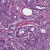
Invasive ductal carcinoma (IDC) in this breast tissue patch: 1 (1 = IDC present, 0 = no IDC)